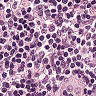
Metastatic tissue present: no